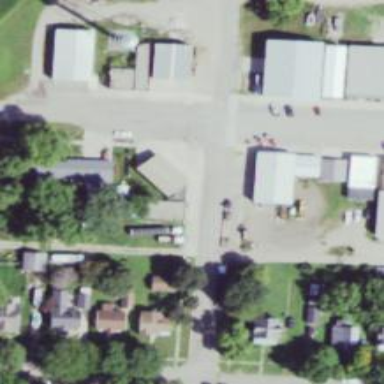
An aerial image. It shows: Alley classified as service road.